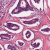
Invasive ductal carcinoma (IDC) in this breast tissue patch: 1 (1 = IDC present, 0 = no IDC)